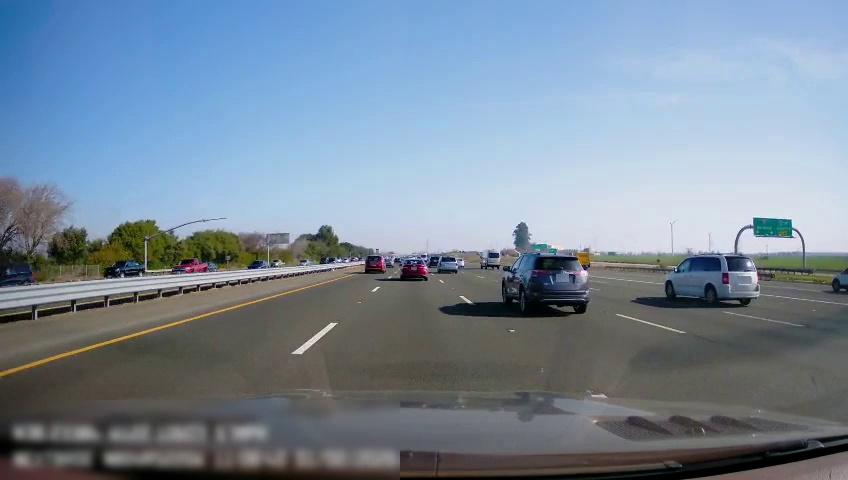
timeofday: Day
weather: Sunny
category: Drivable Space
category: Drivable Space
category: Vehicles | Truck
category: Vehicles | Van
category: Vehicles | SUV
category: Vehicles | Van
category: Vehicles | SUV
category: Vehicles | Car
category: Vehicles | Van
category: Vehicles | Van
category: Vehicles | Car
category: Vehicles | Car
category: Vehicles | Car
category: Vehicles | Car
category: Vehicles | Car
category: Vehicles | Truck
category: Vehicles | Car
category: Vehicles | Truck
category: Vehicles | Car
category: Vehicles | Car
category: Vehicles | Car
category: Lanes | Alternate Lane
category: Lanes | Current Lane
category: Lanes | Current Lane
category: Lanes | Alternate Lane
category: Lanes | Alternate Lane
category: Lanes | Alternate Lane
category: Lanes | Alternate Lane
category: Lanes | Alternate Lane
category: Traffic | Signs
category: Traffic | Signs
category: Traffic | Signs